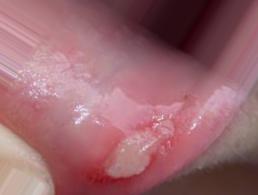
Condition: Mouth Ulcer